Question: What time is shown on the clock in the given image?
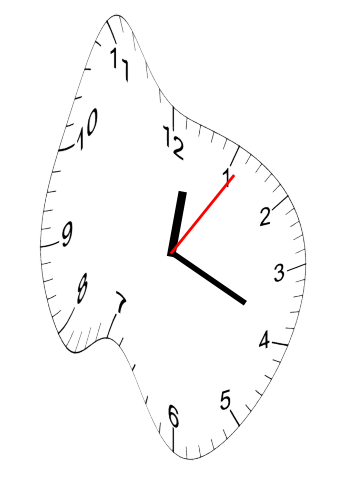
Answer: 12:19:06